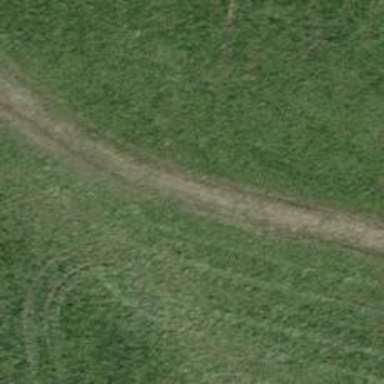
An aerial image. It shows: Path with grade4 grass surface.